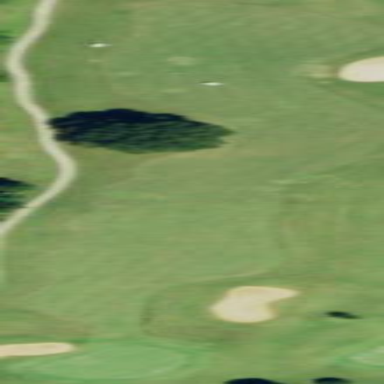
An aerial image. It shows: Grassy area designated as golf fairway.